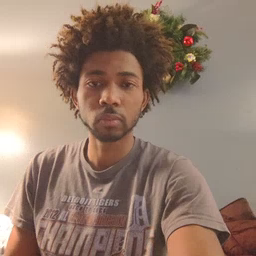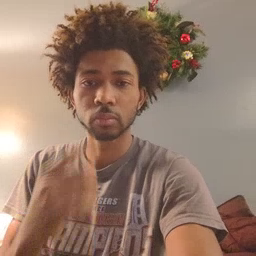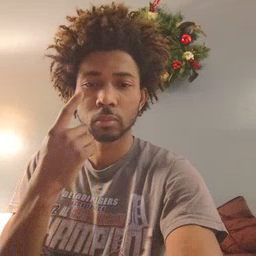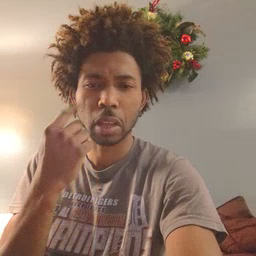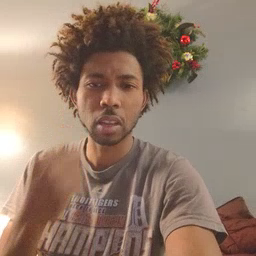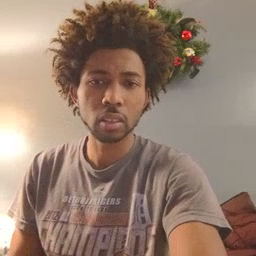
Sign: cry